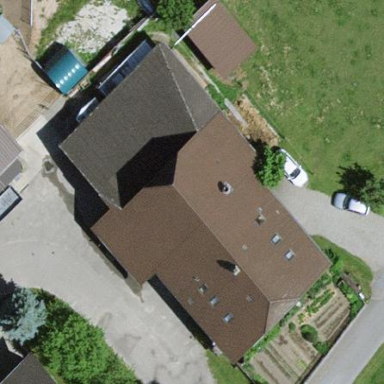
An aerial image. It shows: Farm building.